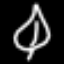
Label: leaf